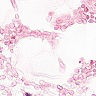
Metastatic tissue present: no